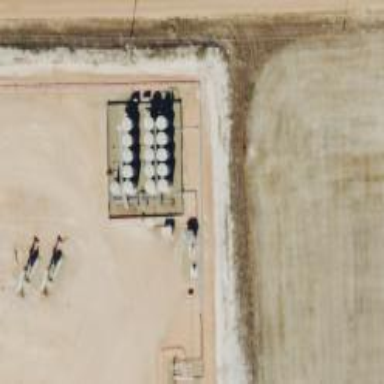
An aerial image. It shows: Storage tank with man-made structure.